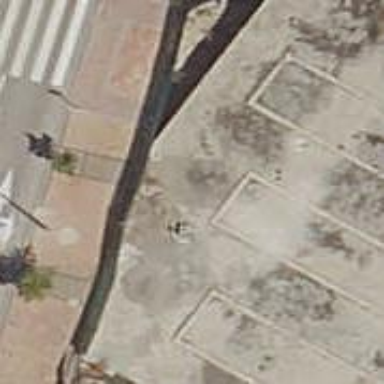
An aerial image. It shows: Wall barrier.